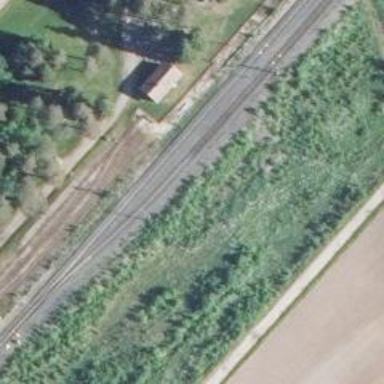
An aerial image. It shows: Electrified rail siding with contact line.